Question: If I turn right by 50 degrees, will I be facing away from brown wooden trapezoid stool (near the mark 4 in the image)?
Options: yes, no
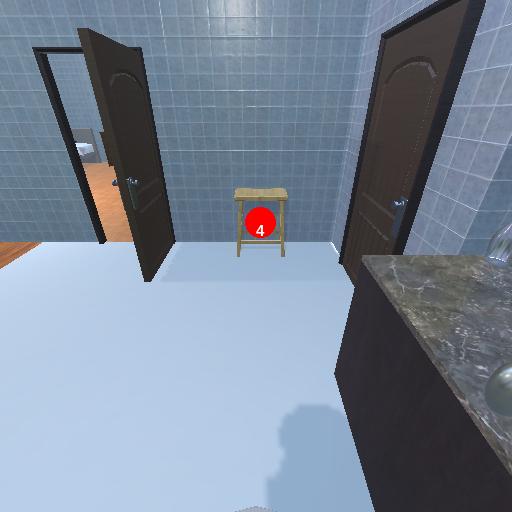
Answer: yes